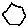
Label: hexagon